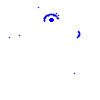
Particle: pion